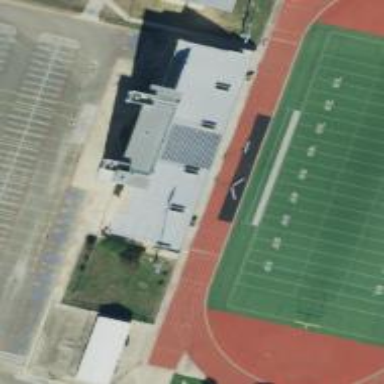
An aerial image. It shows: Building with bleachers on leisure land.